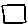
Label: square